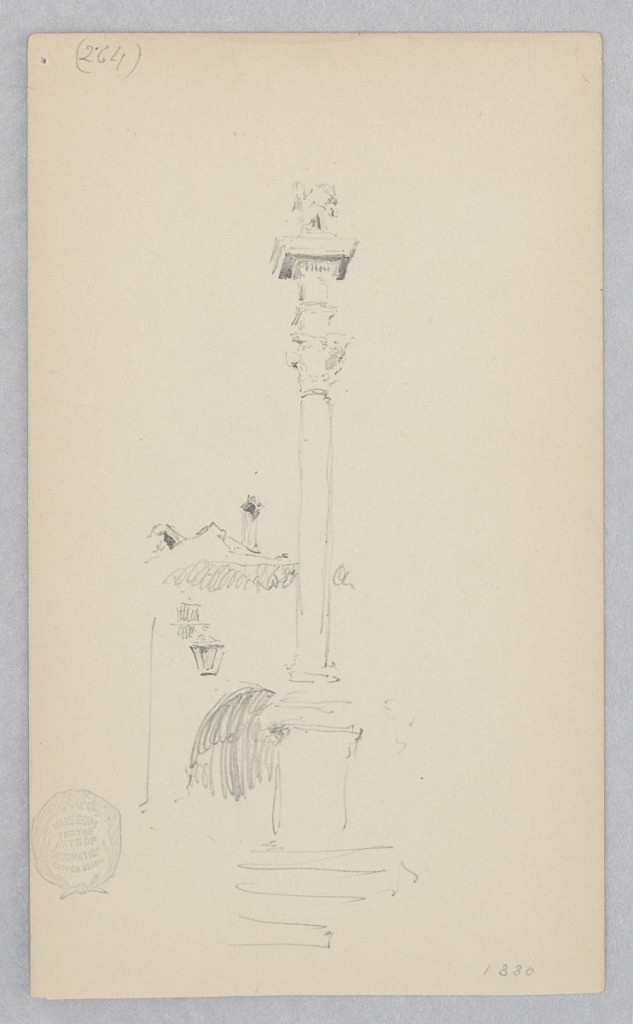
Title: View of Venice, Italy
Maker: Robert Frederick Blum, American, 1857–1903
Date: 1880
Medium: Graphite on wove paper
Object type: Drawing
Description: Sketch of the winged lion monument in St. Mark's Square, Venice.